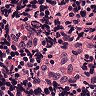
Metastatic tissue present: no